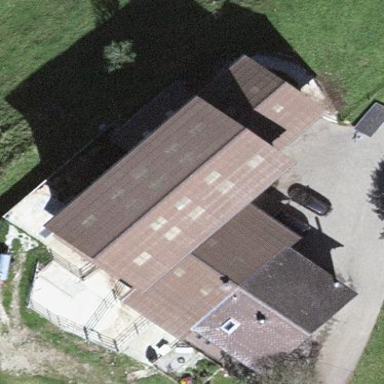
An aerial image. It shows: Farm auxiliary building.